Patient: sex M, age 50
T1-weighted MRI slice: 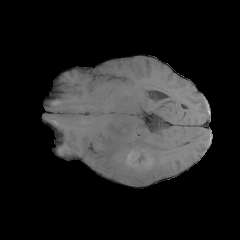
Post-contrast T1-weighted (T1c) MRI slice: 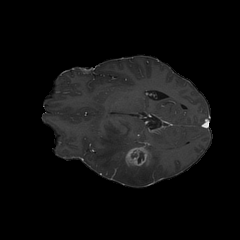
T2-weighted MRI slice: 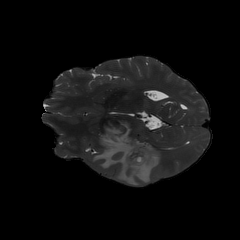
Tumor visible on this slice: yes
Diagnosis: Glioblastoma, IDH-wildtype
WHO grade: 4